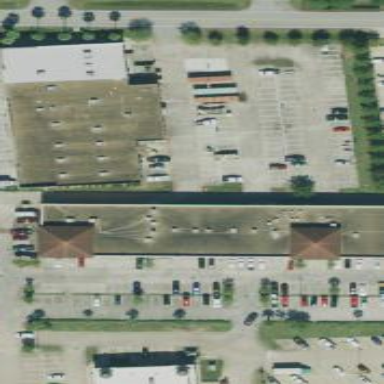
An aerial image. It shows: Retail area.